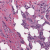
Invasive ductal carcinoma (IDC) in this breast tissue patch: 1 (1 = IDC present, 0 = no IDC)